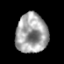
Tissue: prostate
Cell type: T cells
Senescence score: 0.2979
Nuclear area (px): 1228
Mean DAPI intensity: 162.949